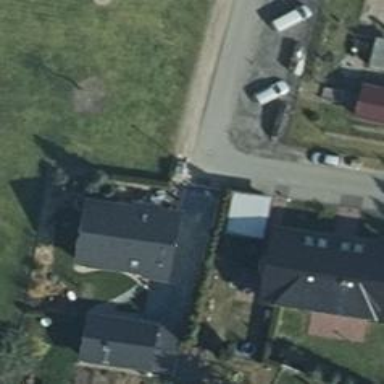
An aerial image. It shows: Residential road with asphalt surface and no sidewalks.